Question: I am trying to display 3 divs like a horizontal line.
Like this:

This is my HTML :
'''
<div class="notactive"></div>
<div class="notactive"></div>
<div class="notactive"></div>
'''
This is my CSS so far:
'''
.notactive {
height: 10px;
width: 90px;
background: #fff;
position: absolute;
//left: 200px;
bottom: 30px;
cursor: pointer;
float: left;
display: block-inline;
}
'''
'''
.notactive {
height: 10px;
width: 90px;
background: #fff;
position: absolute;
//left: 200px;
bottom: 30px;
cursor: pointer;
float: left;
display: inline-block;
}
'''
But I can't get it to work.
Hope someone will help me.
Thank you.
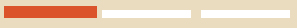
Answer: A few problems:
- 'inline-block''block-inline'- 'position:absolute''left''bottom'-
<URL>
'''
.notactive {
height: 10px;
width: 90px;
background: #000;
cursor: pointer;
display: inline-block;
}
'''
There is another method using 'float:left;' but 'inline-block' is sufficient for your needs.
<URL>
'''
<div class="notactive"></div>
<div class="notactive"></div>
<div class="notactive"></div>
<div class="clear></div>
'''
'''
.notactive {
height: 10px;
width: 90px;
background: #000;
cursor: pointer;
float:left;
margin:2px;
}
'''
<URL> to your problem on the fiddle you put in comments. I wrapped the image and name in a 'div' with a fixed 'height'. That pushed them down.